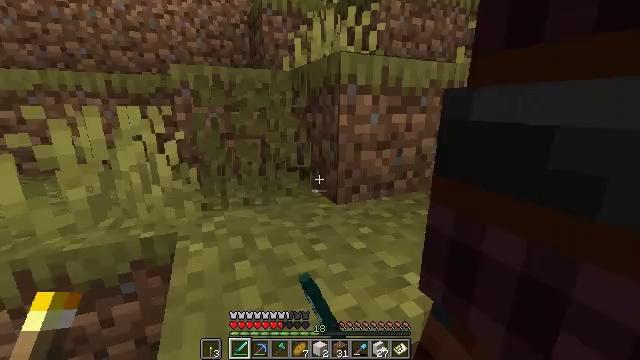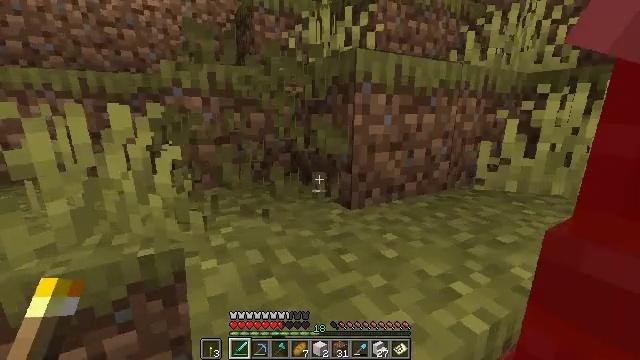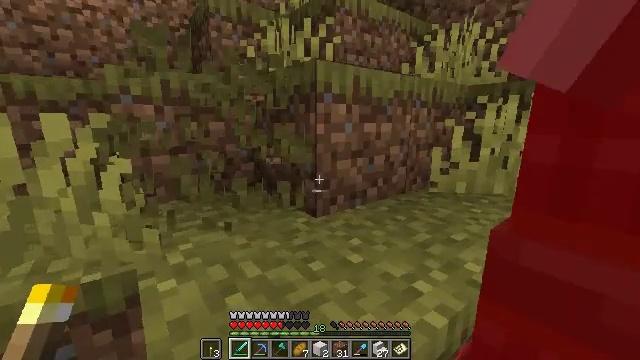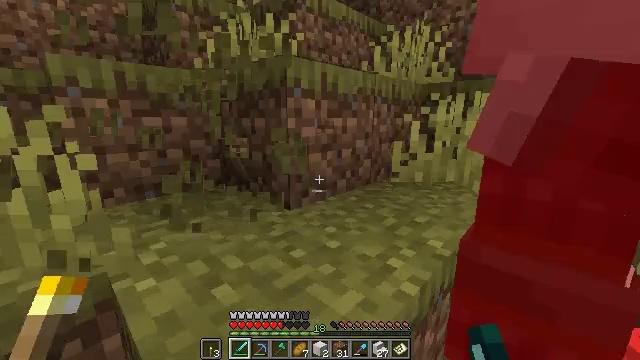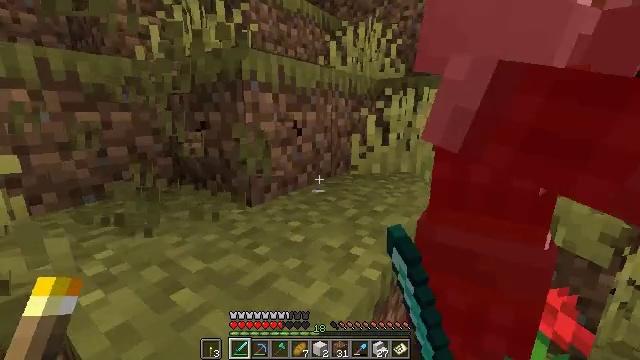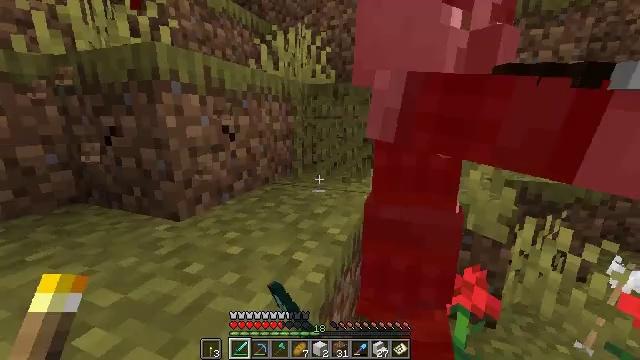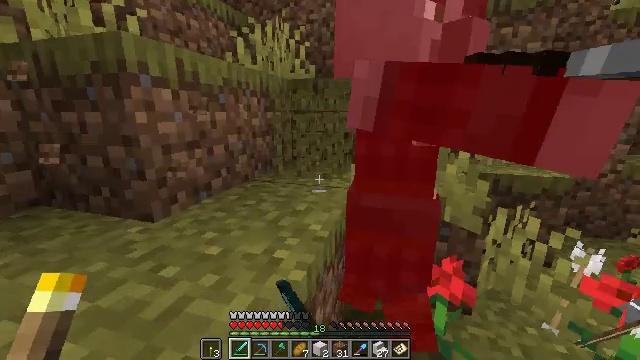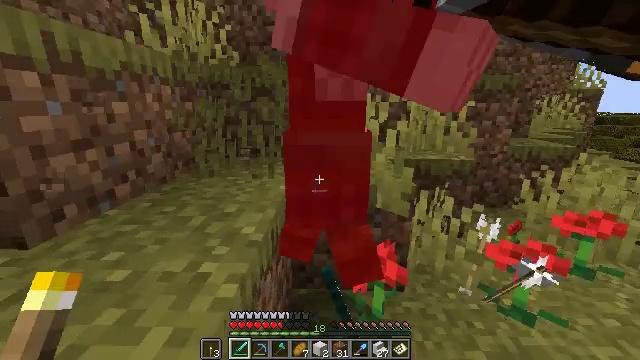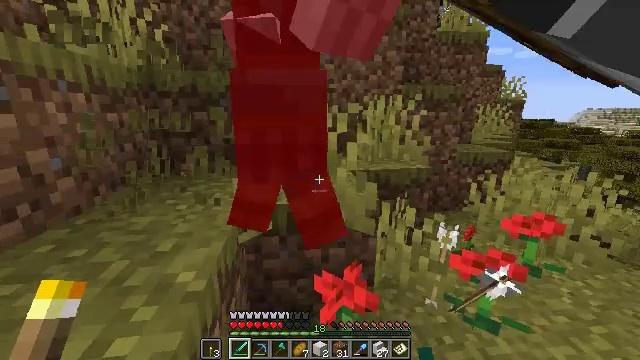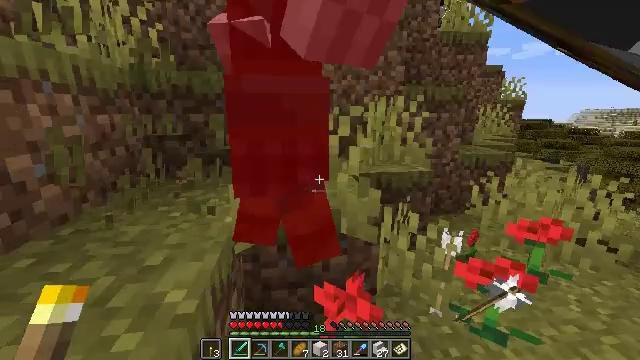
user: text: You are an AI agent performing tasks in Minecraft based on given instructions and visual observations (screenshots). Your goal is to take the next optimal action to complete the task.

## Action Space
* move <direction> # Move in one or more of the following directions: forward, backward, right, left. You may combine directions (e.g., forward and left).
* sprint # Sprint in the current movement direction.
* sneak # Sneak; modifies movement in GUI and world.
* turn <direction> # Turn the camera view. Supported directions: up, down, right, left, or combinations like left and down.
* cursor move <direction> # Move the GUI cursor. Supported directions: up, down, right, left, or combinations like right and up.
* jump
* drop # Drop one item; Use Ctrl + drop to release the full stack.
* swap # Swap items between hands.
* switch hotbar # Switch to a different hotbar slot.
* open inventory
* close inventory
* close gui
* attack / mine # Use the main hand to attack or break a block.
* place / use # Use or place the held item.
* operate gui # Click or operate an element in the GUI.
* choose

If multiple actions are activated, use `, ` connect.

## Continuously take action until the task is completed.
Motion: motion action
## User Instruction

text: Gather grass on the ground.
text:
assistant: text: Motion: move forward and move left, turn right, attack / mine
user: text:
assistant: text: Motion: move forward and move left, turn right and up, attack / mine
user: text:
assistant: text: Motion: move forward and move left, turn right, attack / mine
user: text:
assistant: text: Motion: move forward and move left, turn right and down, attack / mine
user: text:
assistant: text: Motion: move forward and move left, turn right and up, attack / mine
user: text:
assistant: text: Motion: move forward and move left, turn right, attack / mine
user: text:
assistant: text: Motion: move forward and move left, turn right and down, attack / mine
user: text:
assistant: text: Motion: move forward and move left, turn right and up, attack / mine
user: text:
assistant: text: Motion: move forward and move left, attack / mine
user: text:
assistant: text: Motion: attack / mine